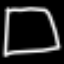
Label: square